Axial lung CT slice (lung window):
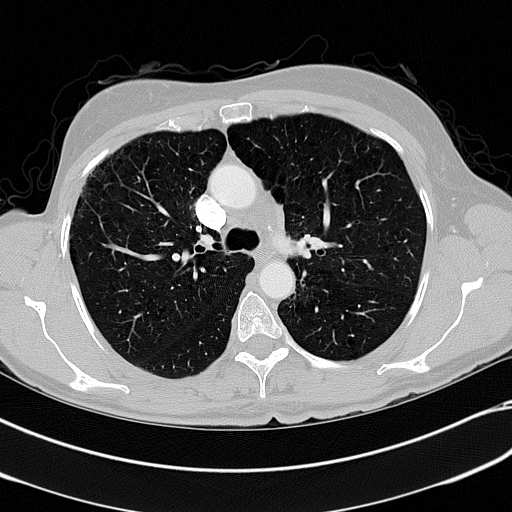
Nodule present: no